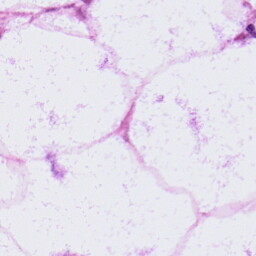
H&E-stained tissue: LymphNode